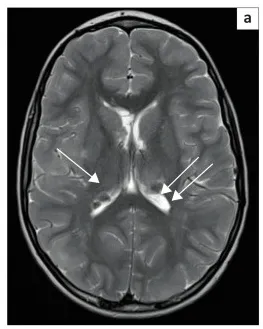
(a) Eleven-year-old male. T2W axial demonstrates numerous hypointense subependymal nodules (white arrows).
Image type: radiology (mri)